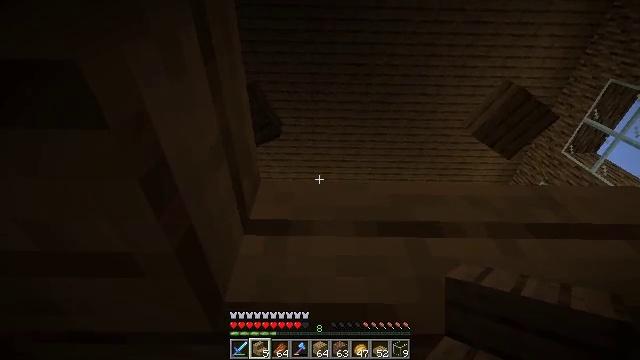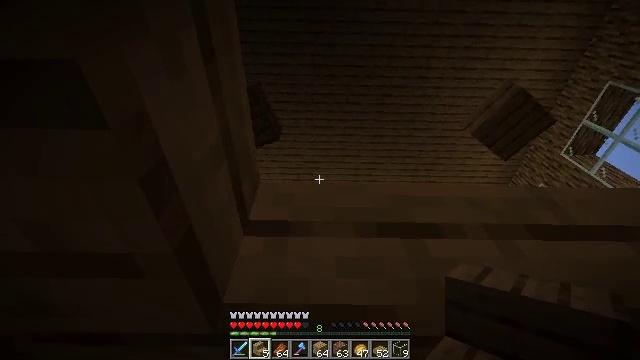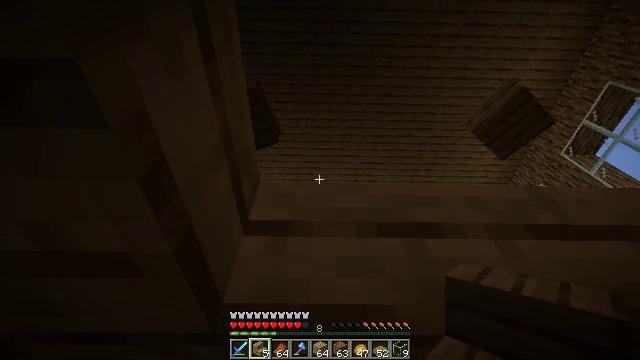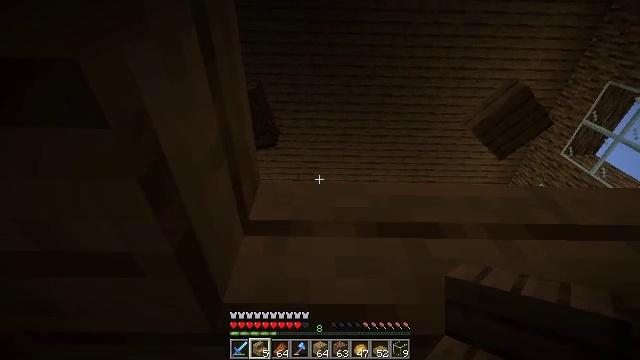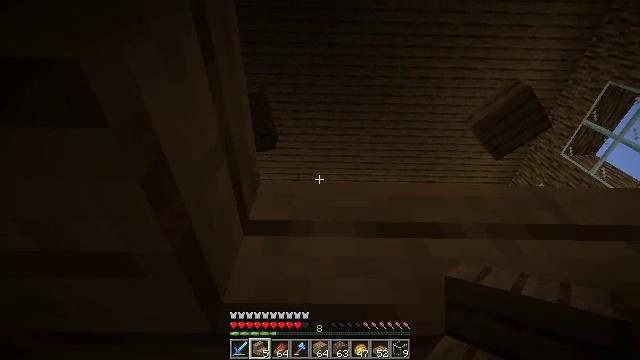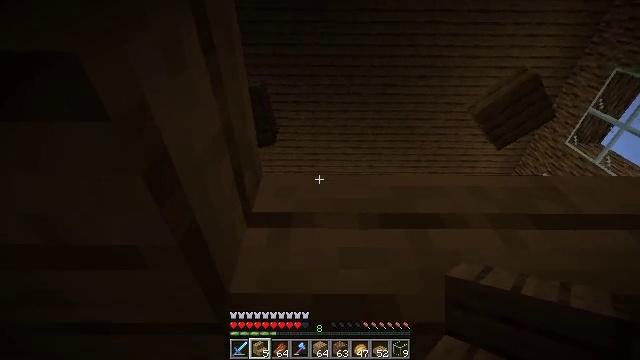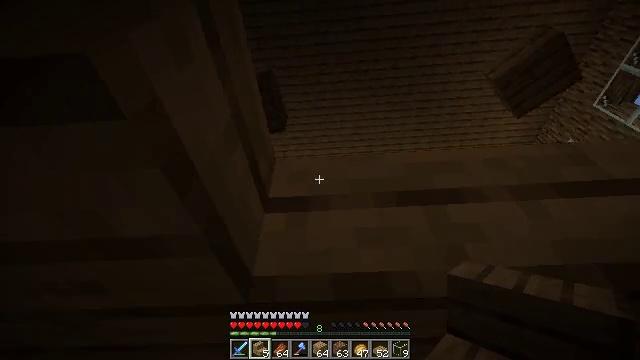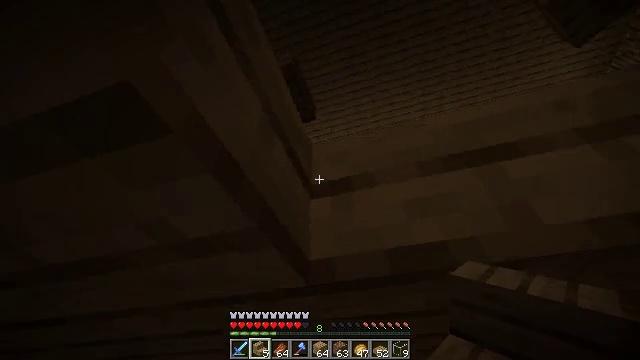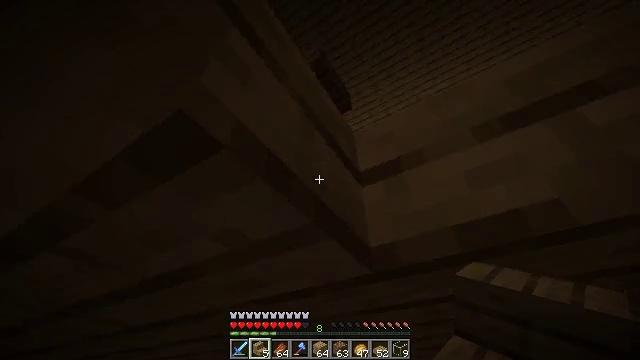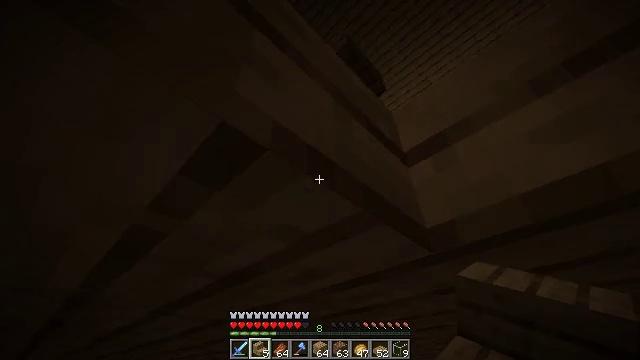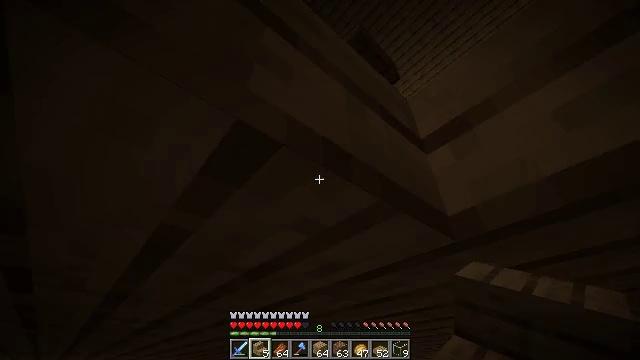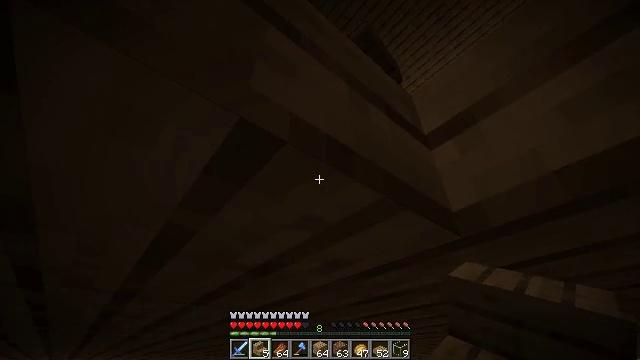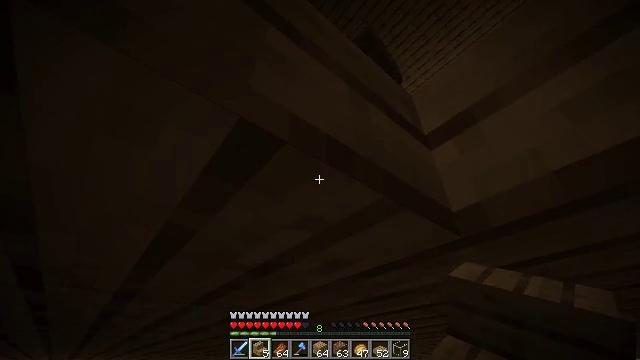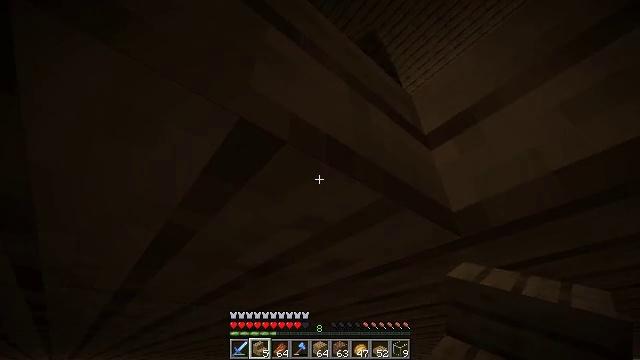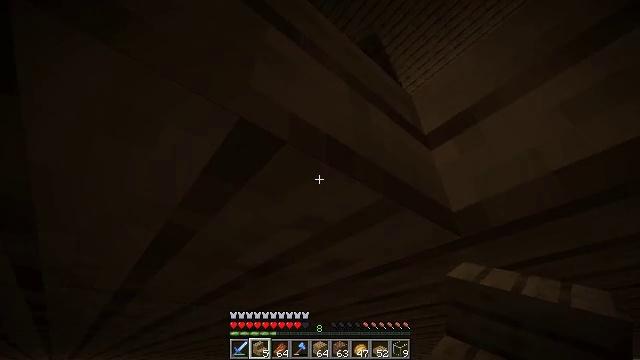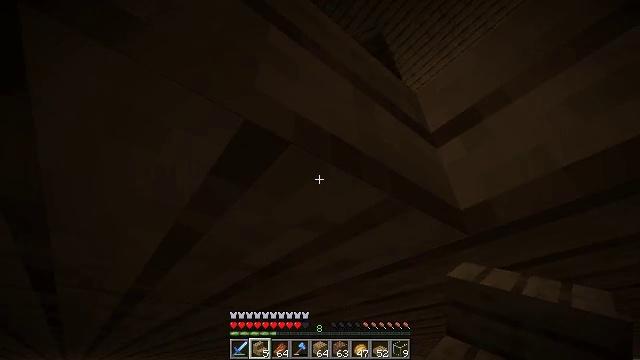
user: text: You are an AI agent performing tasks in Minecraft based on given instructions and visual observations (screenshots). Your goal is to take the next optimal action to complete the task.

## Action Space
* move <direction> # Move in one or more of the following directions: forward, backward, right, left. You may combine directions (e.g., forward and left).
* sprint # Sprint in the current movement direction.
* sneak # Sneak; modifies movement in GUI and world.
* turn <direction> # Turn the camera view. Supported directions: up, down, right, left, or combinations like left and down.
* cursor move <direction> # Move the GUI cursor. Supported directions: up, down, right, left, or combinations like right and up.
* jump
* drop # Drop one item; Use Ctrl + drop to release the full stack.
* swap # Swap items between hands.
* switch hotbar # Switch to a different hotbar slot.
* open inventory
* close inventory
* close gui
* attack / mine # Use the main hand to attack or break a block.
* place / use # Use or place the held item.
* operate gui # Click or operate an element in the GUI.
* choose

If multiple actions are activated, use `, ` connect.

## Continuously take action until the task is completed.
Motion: motion action
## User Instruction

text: Dig up the oak slab used in construction.
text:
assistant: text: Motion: sneak
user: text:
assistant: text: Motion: sneak
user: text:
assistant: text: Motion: sneak
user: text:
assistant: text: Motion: sneak
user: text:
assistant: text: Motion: sneak, turn down
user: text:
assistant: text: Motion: sneak, turn left and down
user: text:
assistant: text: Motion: sneak, turn left and down
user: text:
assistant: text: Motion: sneak, turn left and down
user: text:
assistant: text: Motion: sneak, turn left and down
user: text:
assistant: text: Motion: sneak, turn left and down
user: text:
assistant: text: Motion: sneak, turn left
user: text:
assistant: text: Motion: sneak
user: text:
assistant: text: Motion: sneak
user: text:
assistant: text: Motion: sneak
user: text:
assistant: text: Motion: sneak, turn left
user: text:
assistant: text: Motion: sneak, turn left
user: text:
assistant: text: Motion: sneak
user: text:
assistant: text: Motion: sneak
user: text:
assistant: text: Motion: sneak
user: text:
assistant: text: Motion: sneak
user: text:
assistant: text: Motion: sneak
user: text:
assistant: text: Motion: sneak
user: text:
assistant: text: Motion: sneak
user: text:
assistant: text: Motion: sneak
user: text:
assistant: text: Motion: sneak
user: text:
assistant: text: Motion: sneak
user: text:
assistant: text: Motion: sneak
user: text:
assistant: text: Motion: sneak
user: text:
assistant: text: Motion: sneak
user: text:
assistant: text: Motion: sneak, turn left